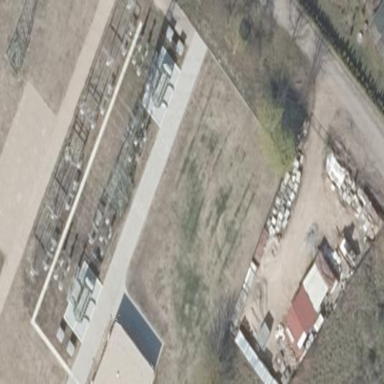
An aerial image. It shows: Abandoned industrial building with flat gray roof.